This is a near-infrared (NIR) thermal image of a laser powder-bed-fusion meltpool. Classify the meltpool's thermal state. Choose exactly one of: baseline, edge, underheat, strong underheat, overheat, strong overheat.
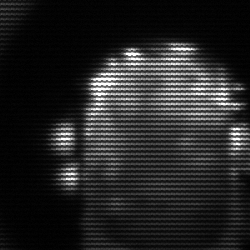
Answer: baseline